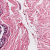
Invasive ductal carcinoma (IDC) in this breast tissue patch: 0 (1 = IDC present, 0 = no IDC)